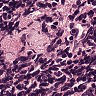
Metastatic tissue present: no